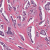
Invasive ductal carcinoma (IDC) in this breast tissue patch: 1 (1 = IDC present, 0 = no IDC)